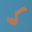
Label: 5